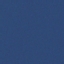
Label: SeaLake